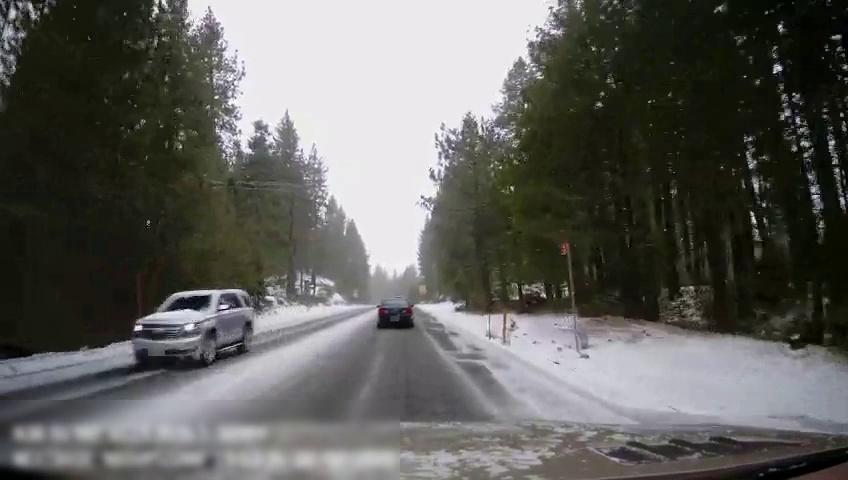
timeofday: Day
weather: Snowy
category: Drivable Space
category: Vehicles | SUV
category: Vehicles | Car
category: Lanes | Opposite Lane
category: Lanes | Opposite Lane
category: Lanes | Current Lane